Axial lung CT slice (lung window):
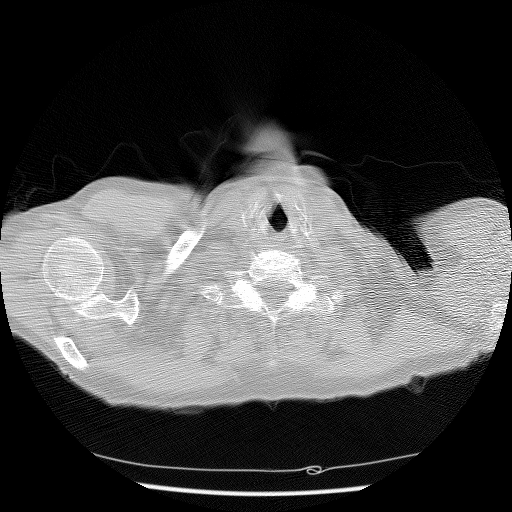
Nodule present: no